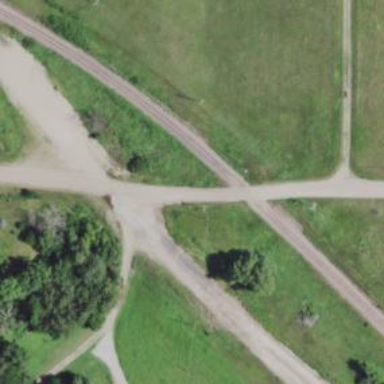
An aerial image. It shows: Level crossing along the railway.